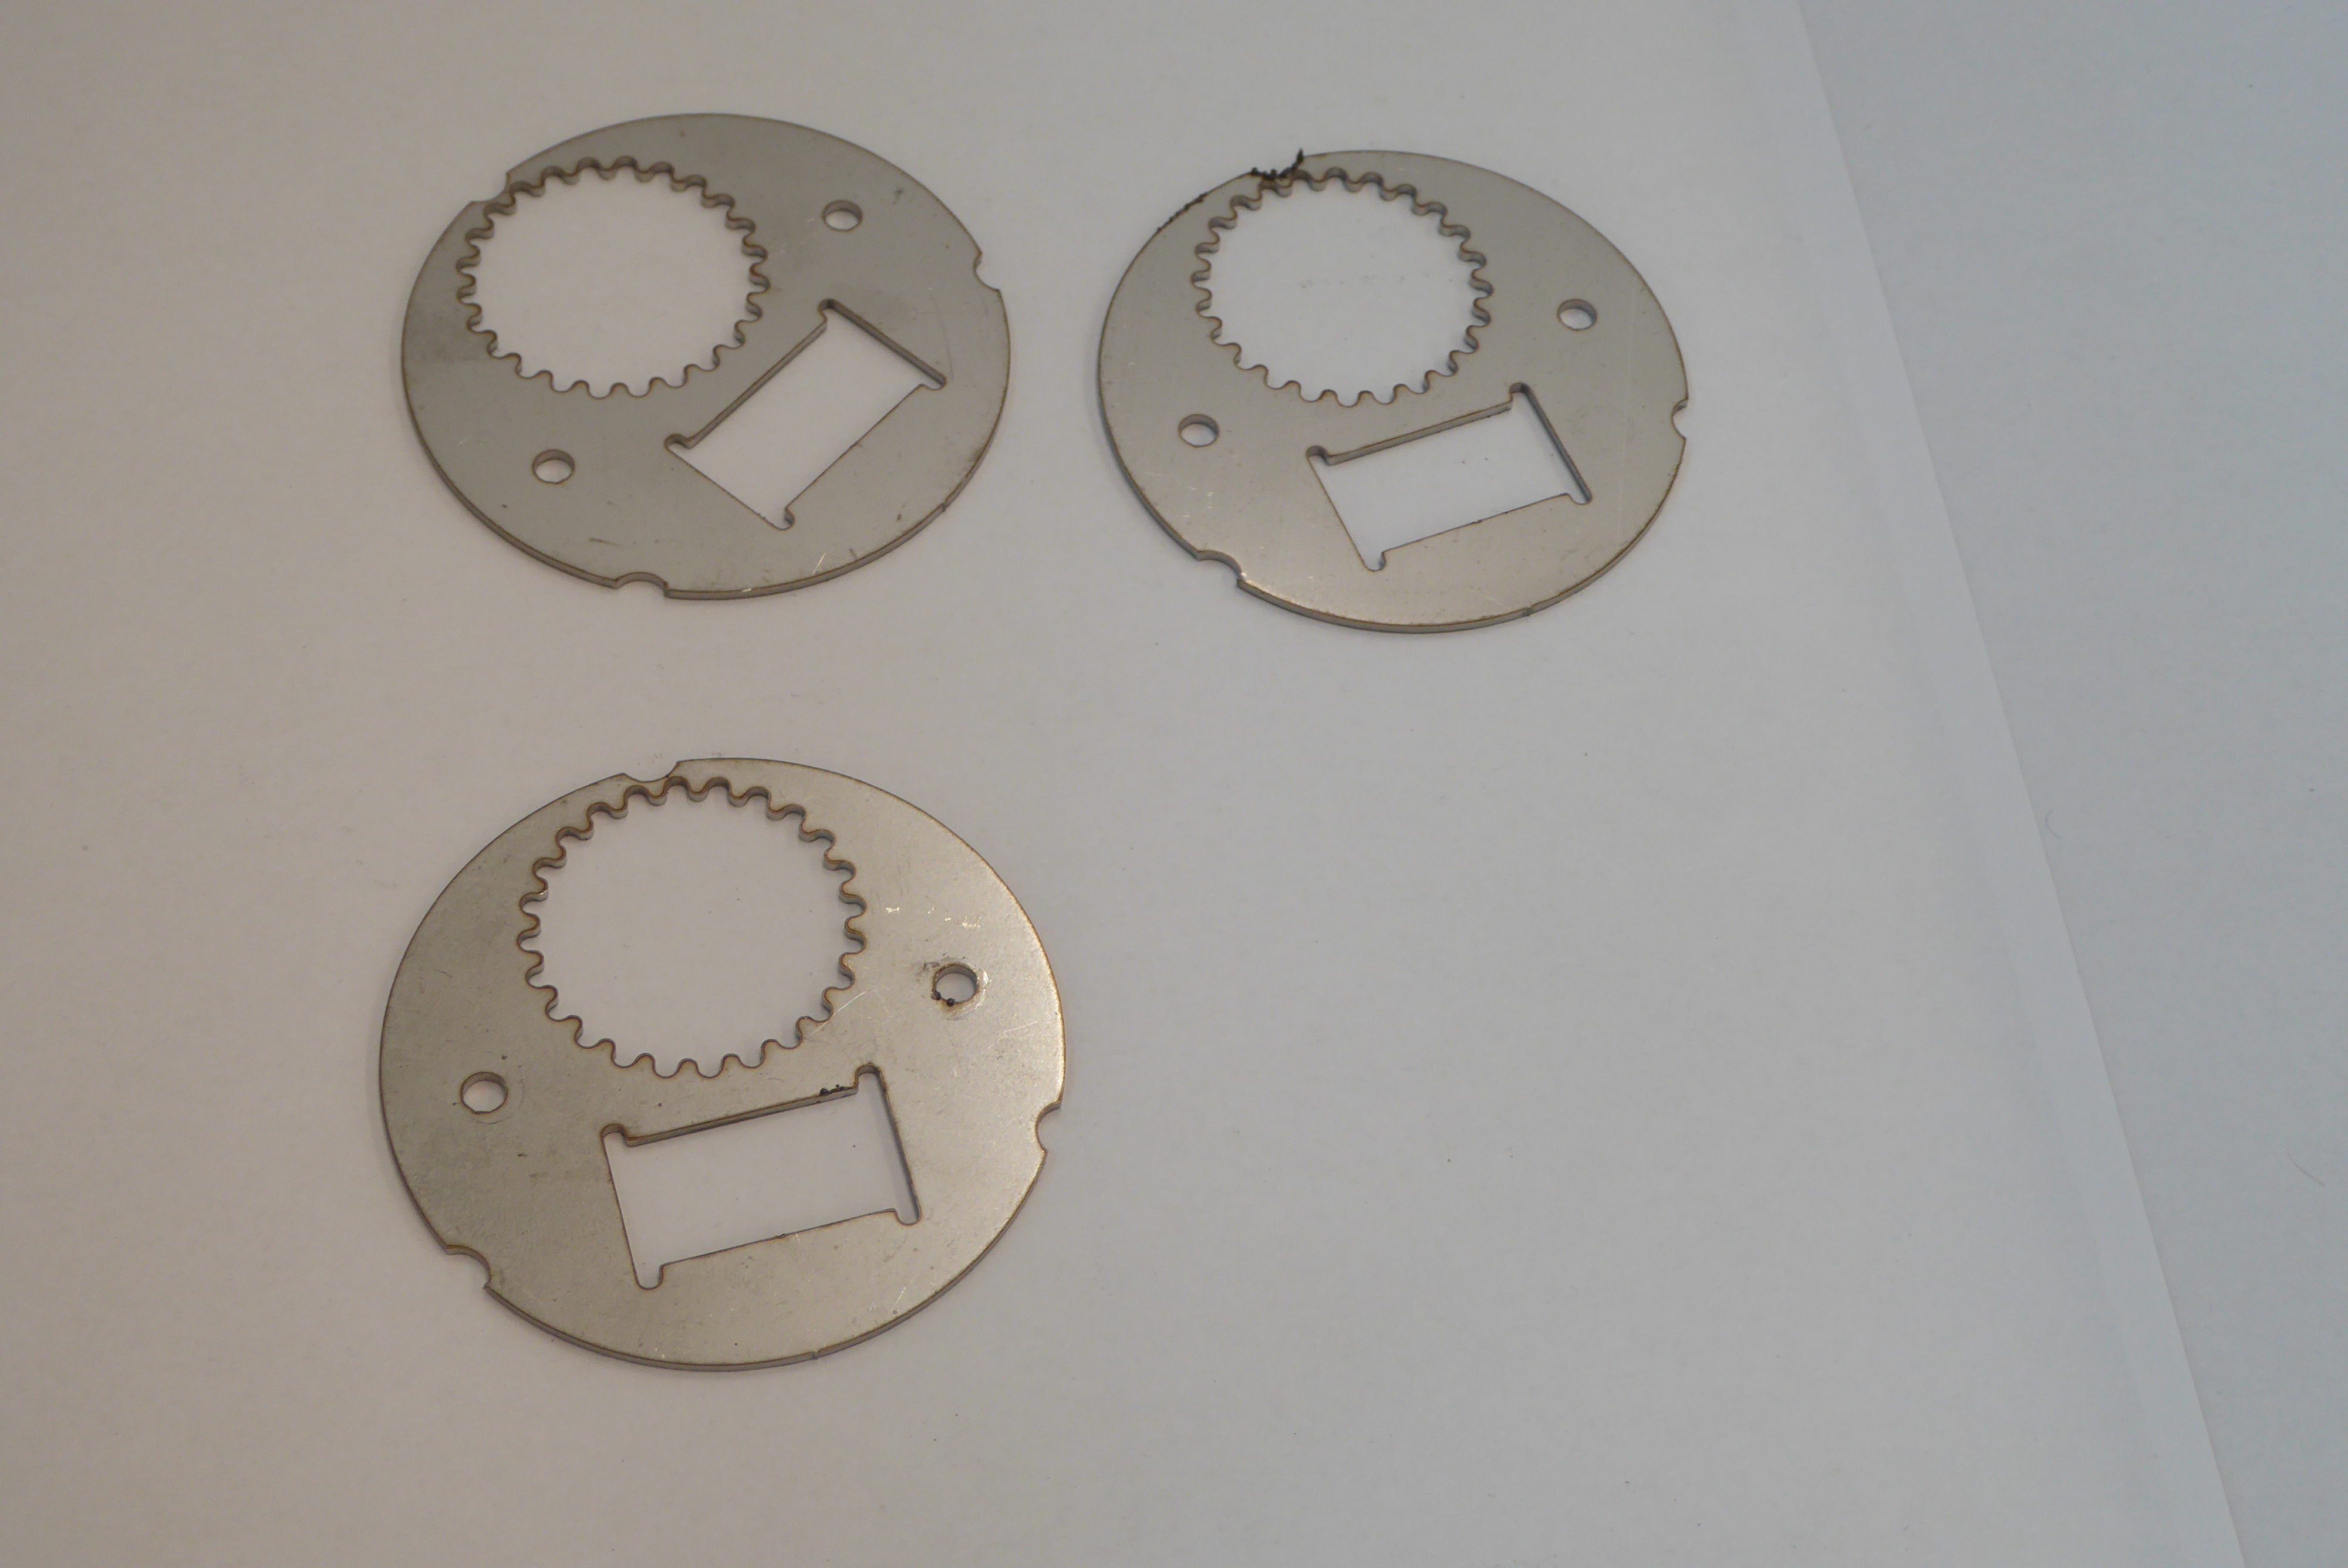
Label: Bottle Opener - Inlay